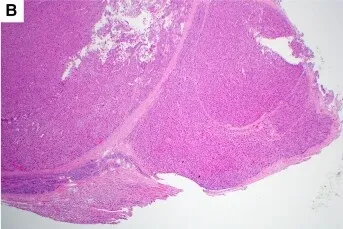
X 20. Demonstrates irregular nodular growth pattern consistent with capsular invasion and enlarged pleomorphic hyperchromatic nuclei and mitotic activity.
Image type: pathology (h&e)